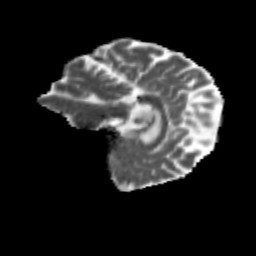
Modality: MD
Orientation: sagittal
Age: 69
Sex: male
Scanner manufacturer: siemens
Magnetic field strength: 3 T
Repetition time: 4.71 s
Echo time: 0.0906 s